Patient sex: F
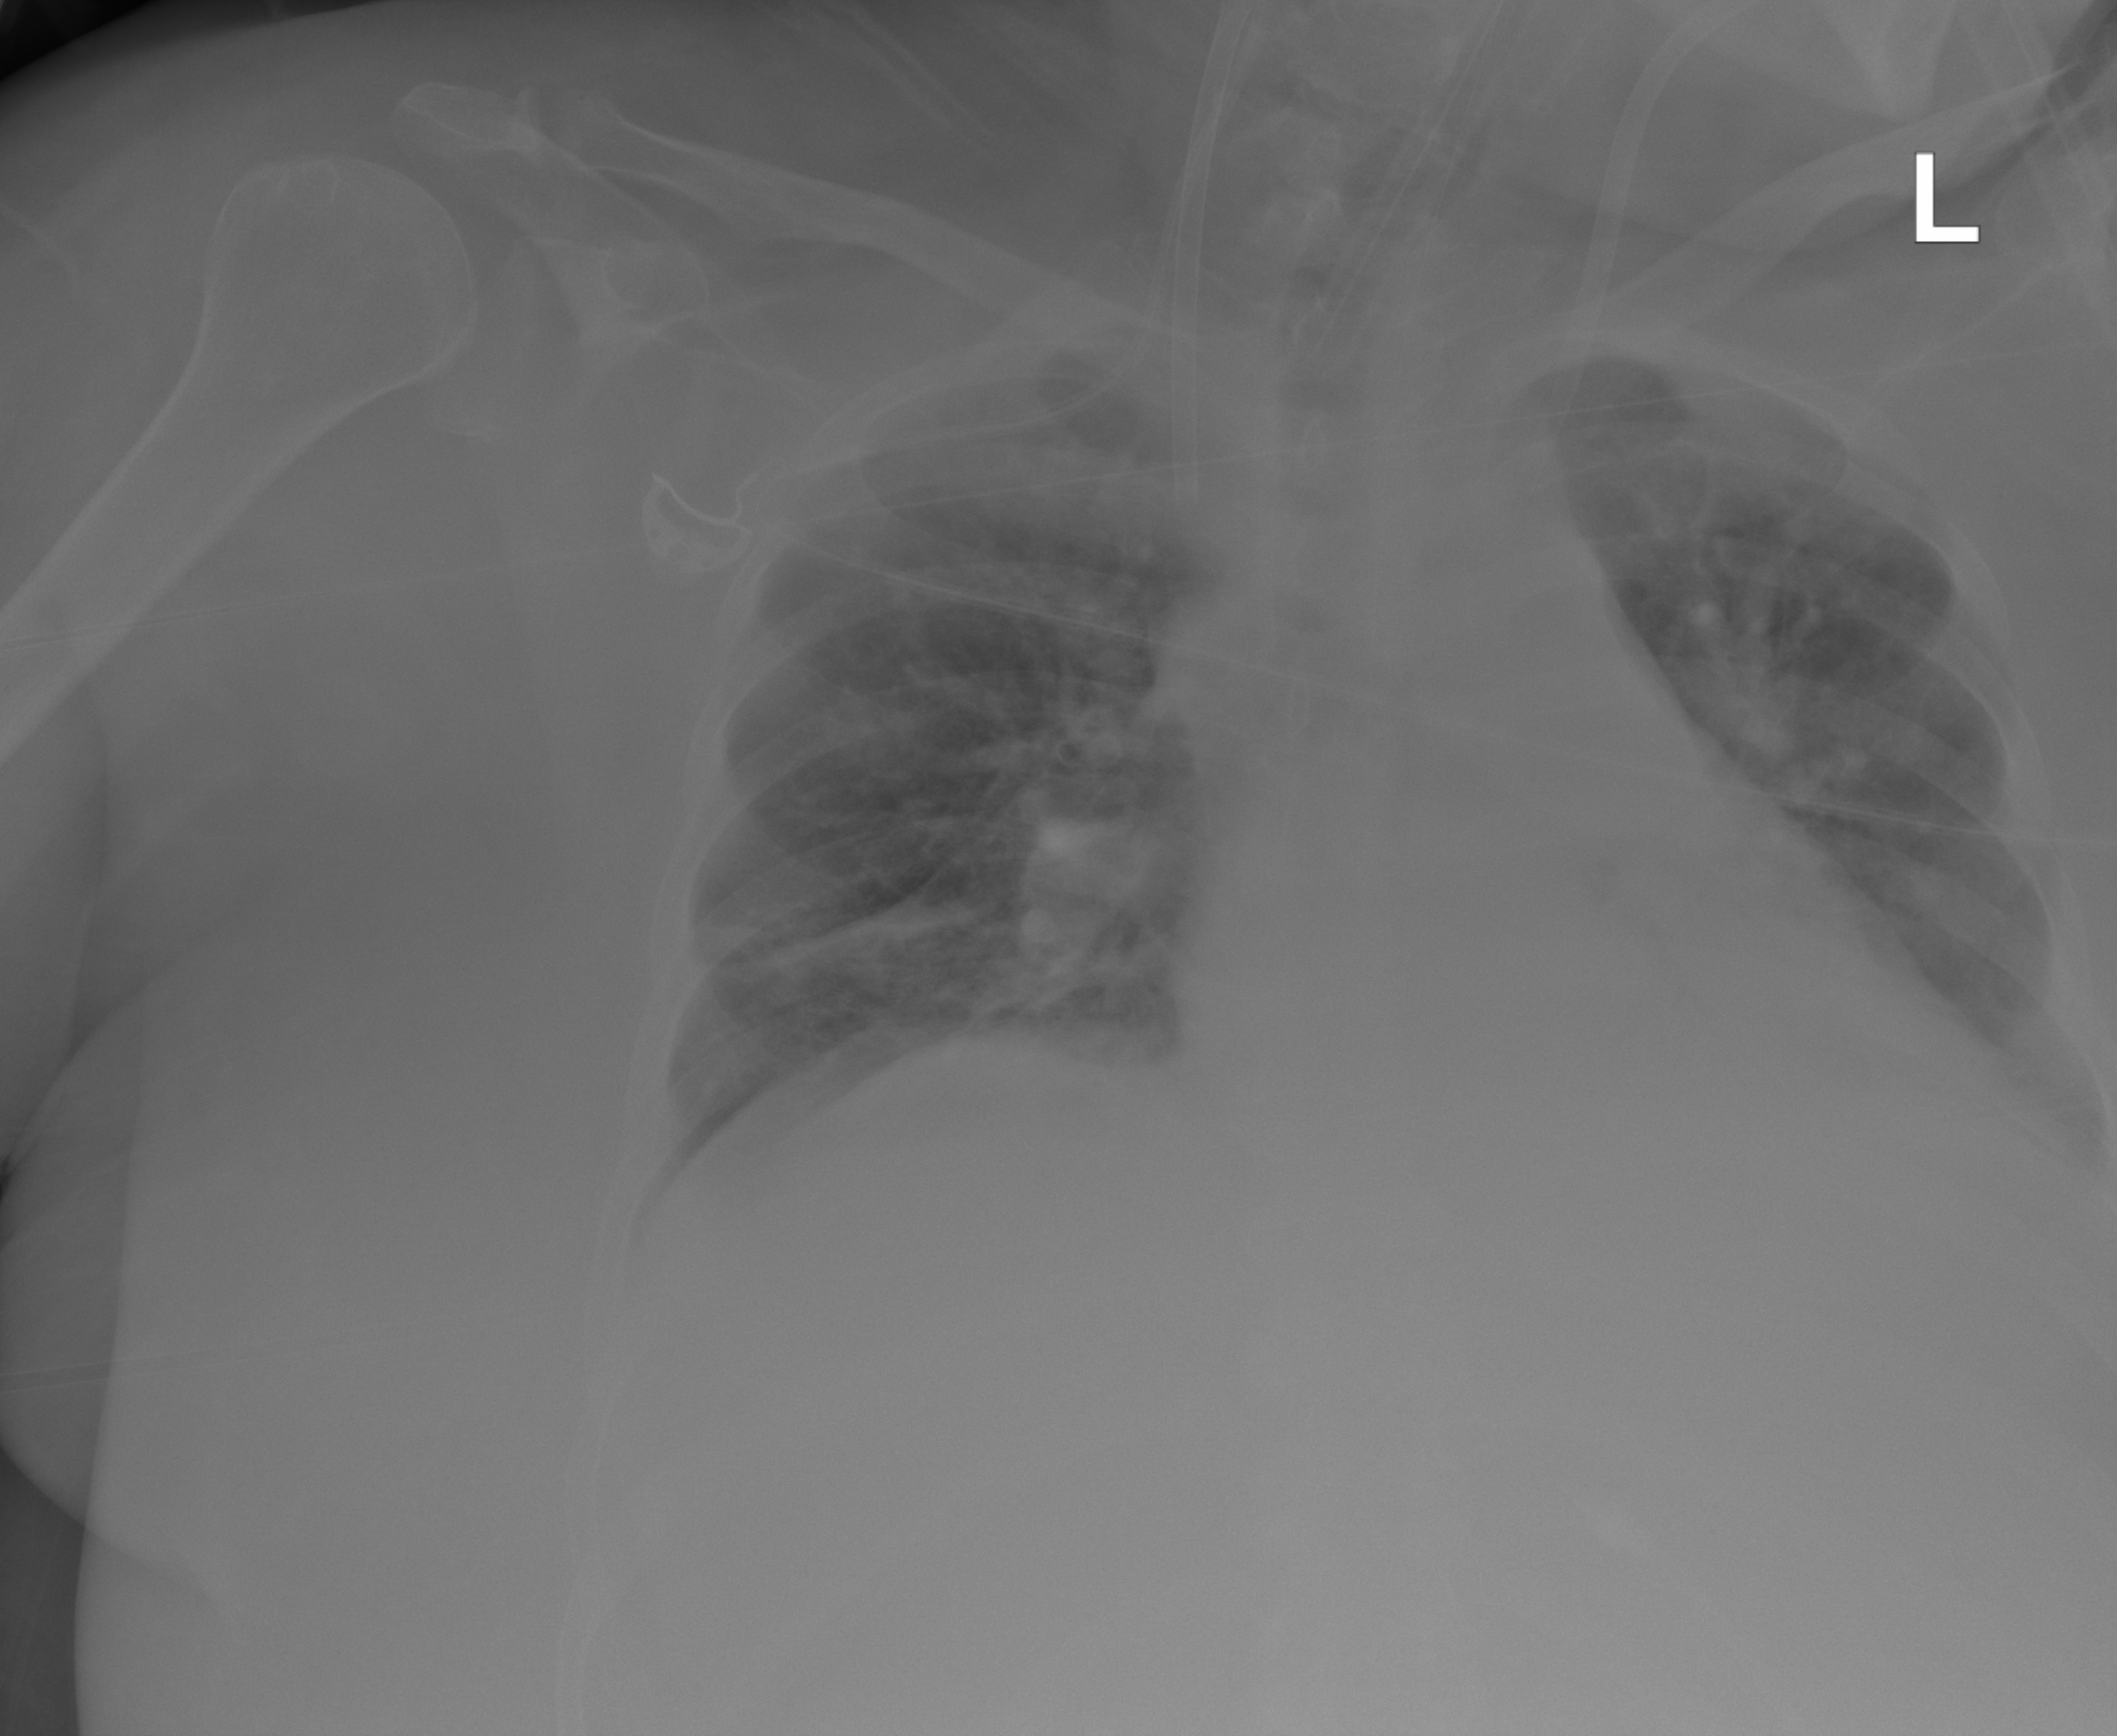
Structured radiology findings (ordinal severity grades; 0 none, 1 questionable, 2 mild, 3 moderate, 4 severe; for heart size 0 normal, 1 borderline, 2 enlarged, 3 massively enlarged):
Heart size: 1
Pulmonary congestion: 0
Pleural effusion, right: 0
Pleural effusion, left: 0
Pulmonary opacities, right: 0
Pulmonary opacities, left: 0
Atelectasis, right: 2
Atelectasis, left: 0